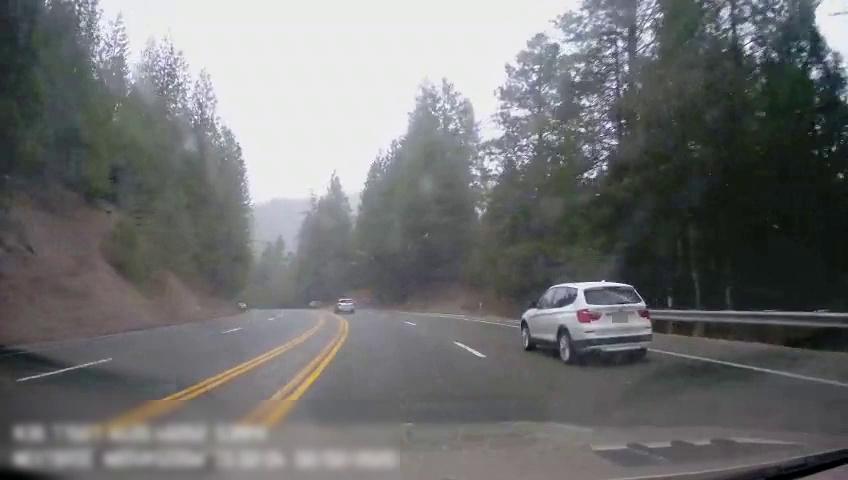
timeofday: Day
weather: Cloudy
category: Drivable Space
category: Vehicles | SUV
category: Vehicles | Car
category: Vehicles | Car
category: Lanes | Alternate Lane
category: Lanes | Alternate Lane
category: Lanes | Alternate Lane
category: Lanes | Current Lane
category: Lanes | Current Lane
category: Lanes | Alternate Lane